Question: at first i'm really new to ORM, nhibernate and FHN. i look into this stuff for a few days now.
i have an existing database with 4 tables:

so i tried first to get the Auswahl and RefAuswahlFilter to work.
here are my DomainObjects: pls let me know when i can do this better
'''
[Serializable]
public class Auswahl
{
public Auswahl()
{
this.RefFilters = new List<RefAuswahlFilter>();
}
public virtual IList<RefAuswahlFilter> RefFilters { get; set; }
//...rest of the Properties
[Serializable]
public class RefAuswahlFilter
{
public virtual Auswahl Auswahl { get; set; }
public virtual long Filterrank { get; set; }
public virtual string Filter { get; set; }
'''
here are my mappings:
'''
public class AuswahlMap : ClassMap<Auswahl>
{
public AuswahlMap()
{
Table("AUSWAHL");
Id(x => x.Id)
.GeneratedBy.Sequence("SEQ_AUSWAHL");
Map(x => x.Programm);
Map(x => x.Variante);
Map(x => x.Returnkey);
Map(x => x.Beschreibung);
HasMany<RefAuswahlFilter>(x => x.RefFilters);
}
}
public class RefAuswahlFilterMap : ClassMap<RefAuswahlFilter>
{
public RefAuswahlFilterMap()
{
Table("REFAUSWAHLFILTER");
CompositeId()
.KeyReference(x => x.Auswahl,"IDAUSWAHL")
.KeyProperty(x => x.Filterrank,"FILTERANK");
Map(x => x.Filter);
}
}
'''
if i run my app i got a list with all my Auswahl rows.
'''
var l = session.CreateCriteria(typeof(Auswahl)).List<Auswahl>();
'''
but when i look into an item to get the RefFilters the debugger show the following error:
"."AUSWAHL_ID": ungultiger Bezeichner
"}
could not initialize a collection: [ORMTest.DomainModel.Auswahl.RefFilters#1097][SQL: SELECT reffilters0_.Auswahl_id as Auswahl4_1_, reffilters0_.IDAUSWAHL as IDAUSWAHL1_, reffilters0_.FILTERANK as FILTERANK1_, reffilters0_.IDAUSWAHL as IDAUSWAHL3_0_, reffilters0_.FILTERANK as FILTERANK3_0_, reffilters0_.Filter as Filter3_0_ FROM REFAUSWAHLFILTER reffilters0_ WHERE reffilters0_.Auswahl_id=?]
so i think something on my mapping is wrong, but i really dont get it.
thx.
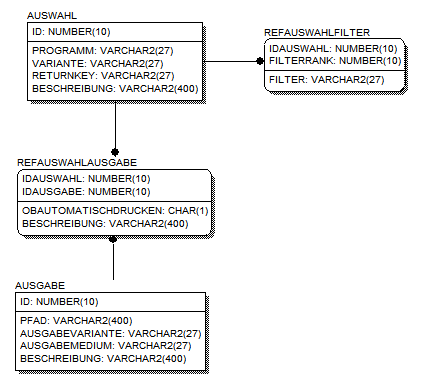
Answer: well i was partially successful. reading from the db works now.
'''
public AuswahlMap()
{
Table("AUSWAHL");
Id(x => x.Id,"ID")
.GeneratedBy.Sequence("SEQ_AUSWAHL");
Map(x => x.Programm);
Map(x => x.Variante);
Map(x => x.Returnkey).Not.Nullable();
Map(x => x.Beschreibung);
HasMany(x => x.RefFilters)
.Inverse()
.Cascade.All();
}
public RefAuswahlFilterMap()
{
Table("REFAUSWAHLFILTER");
CompositeId()
.KeyReference(x => x.Auswahl,"IDAUSWAHL")
.KeyProperty(x => x.Filterrank);
Map(x => x.Filter);
References(x => x.Auswahl)
.Column("IDAUSWAHL")
.Not.Nullable();
}
'''
Saving to DB just works with an empty List (RefFilters) till now, so i have to look into this now. this is from my log. i really dont know where "NHibernate.Type.Int64Type - binding '1' to parameter: 3 14:31:18.585 [9] DEBUG" come from but this is the exception i get so far.
14:31:18.397 [9] DEBUG NHibernate.Persister.Entity.AbstractEntityPersister - Inserting entity: [ORMTest.DomainModel.RefAuswahlFilter#ORMTest.DomainModel.RefAuswahlFilter]
14:31:18.413 [9] DEBUG NHibernate.AdoNet.AbstractBatcher - Opened new IDbCommand, open IDbCommands: 1
14:31:18.413 [9] DEBUG NHibernate.AdoNet.AbstractBatcher - Building an IDbCommand object for the SqlString: INSERT INTO REFAUSWAHLFILTER (Filter, IDAUSWAHL, Filterrank) VALUES (?, ?, ?)
14:31:18.413 [9] DEBUG NHibernate.Persister.Entity.AbstractEntityPersister - Dehydrating entity: [ORMTest.DomainModel.RefAuswahlFilter#ORMTest.DomainModel.RefAuswahlFilter]
14:31:18.413 [9] DEBUG NHibernate.Type.StringType - binding 'fh' to parameter: 0
14:31:18.413 [9] DEBUG NHibernate.Type.Int64Type - binding '1446' to parameter: 1
14:31:18.413 [9] DEBUG NHibernate.Type.Int64Type - binding '1446' to parameter: 2
14:31:18.413 [9] DEBUG NHibernate.Type.Int64Type - binding '1' to parameter: 3
14:31:18.585 [9] DEBUG NHibernate.AdoNet.AbstractBatcher - Closed IDbCommand, open IDbCommands: 0
14:31:18.647 [9] DEBUG NHibernate.AdoNet.ConnectionManager - registering flush end
EDIT:
if i change my mapping to
'''
public RefAuswahlFilterMap()
{
Table("REFAUSWAHLFILTER");
CompositeId()
.KeyReference(x => x.Auswahl,"IDAUSWAHL")
.KeyProperty(x => x.Filterrank);
Map(x => x.Filter);
}
'''
saving works like expected. nevertheless the NHibernate Profiler shows some warnings and my select for RefAuswahlFilter looks not that good :)
'''
SELECT reffilters0_.IDAUSWAHL as IDAUSWAHL1_,
reffilters0_.Filterrank as Filterrank1_,
reffilters0_.IDAUSWAHL as IDAUSWAHL3_0_,
reffilters0_.Filterrank as Filterrank3_0_,
reffilters0_.Filter as Filter3_0_
FROM REFAUSWAHLFILTER reffilters0_
WHERE reffilters0_.IDAUSWAHL = 1 /* :p0 */
'''